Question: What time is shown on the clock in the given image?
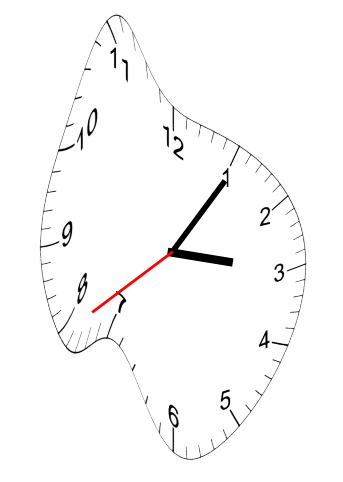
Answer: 03:05:39